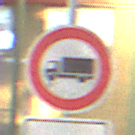
Verkehrszeichen: VerbotFuerKraftfahrzeugeUeberDreiKommaFuenfTonnen
Zusatzzeichen unten: ZeitangabenMitBeschraenkungAufWochentage8
Umgebung: Roofed, Special
Tageszeit: MorningAfternoon
Wetter: NotSpecified
Licht: Artificial
Jahreszeit: NotSpecified
Kontrast: MediumContrast